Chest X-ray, PA view. Patient: 34 years old, sex F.
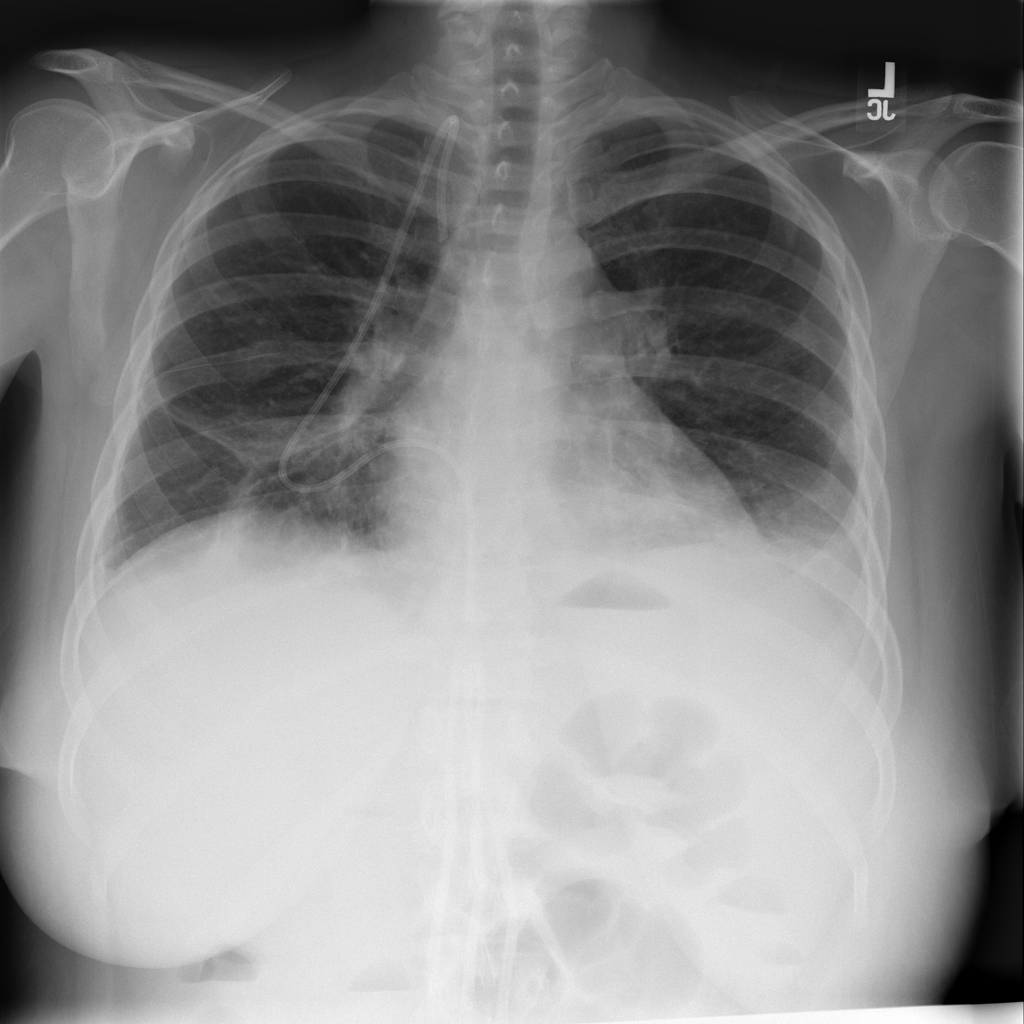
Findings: Effusion, Infiltration